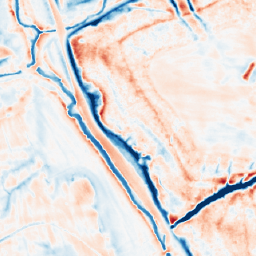
Category: multiscale
Decomposition family: dog_multiscale
Decomposition parameters: sigma_ratio: 1.6
n_scales: 5
base_sigma: 0.5
Upsampling method: area
Upsampling parameters: scale: 2
Upsampling scale: 2